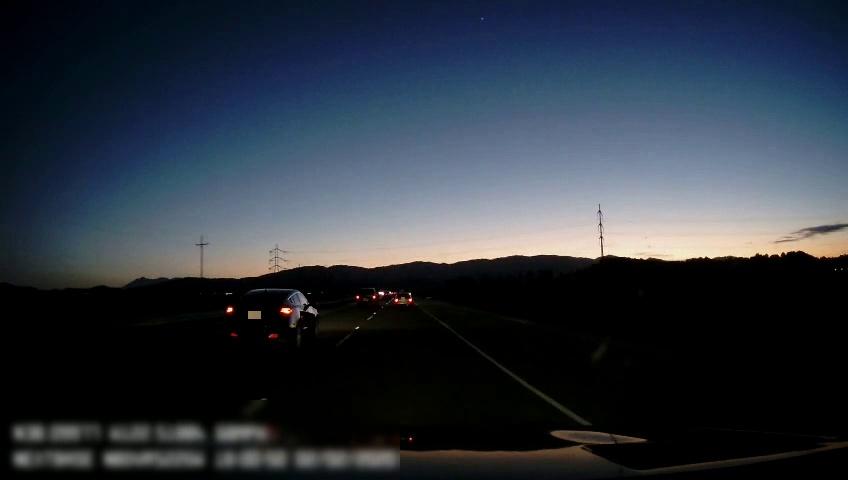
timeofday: Dusk/Dawn/Twilight
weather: Sunny
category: Drivable Space
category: Vehicles | Car
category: Vehicles | Car
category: Vehicles | Car
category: Lanes | Current Lane
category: Lanes | Alternate Lane